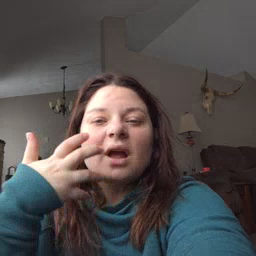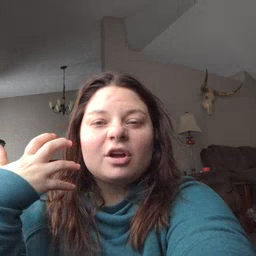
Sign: tiger